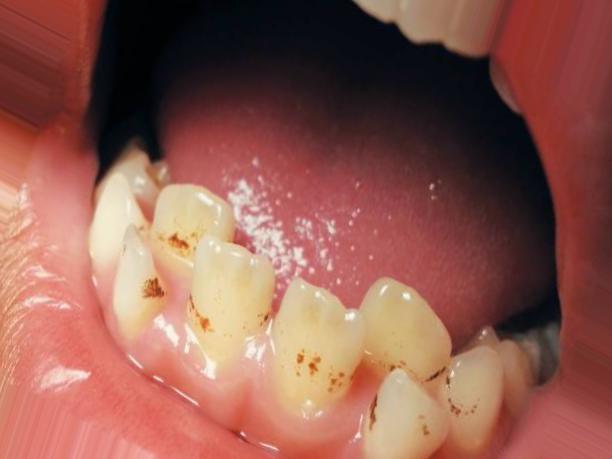
Condition: Tooth Discoloration